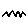
Label: zigzag